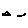
Label: cloud